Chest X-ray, PA view. Patient: 24 years old, sex M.
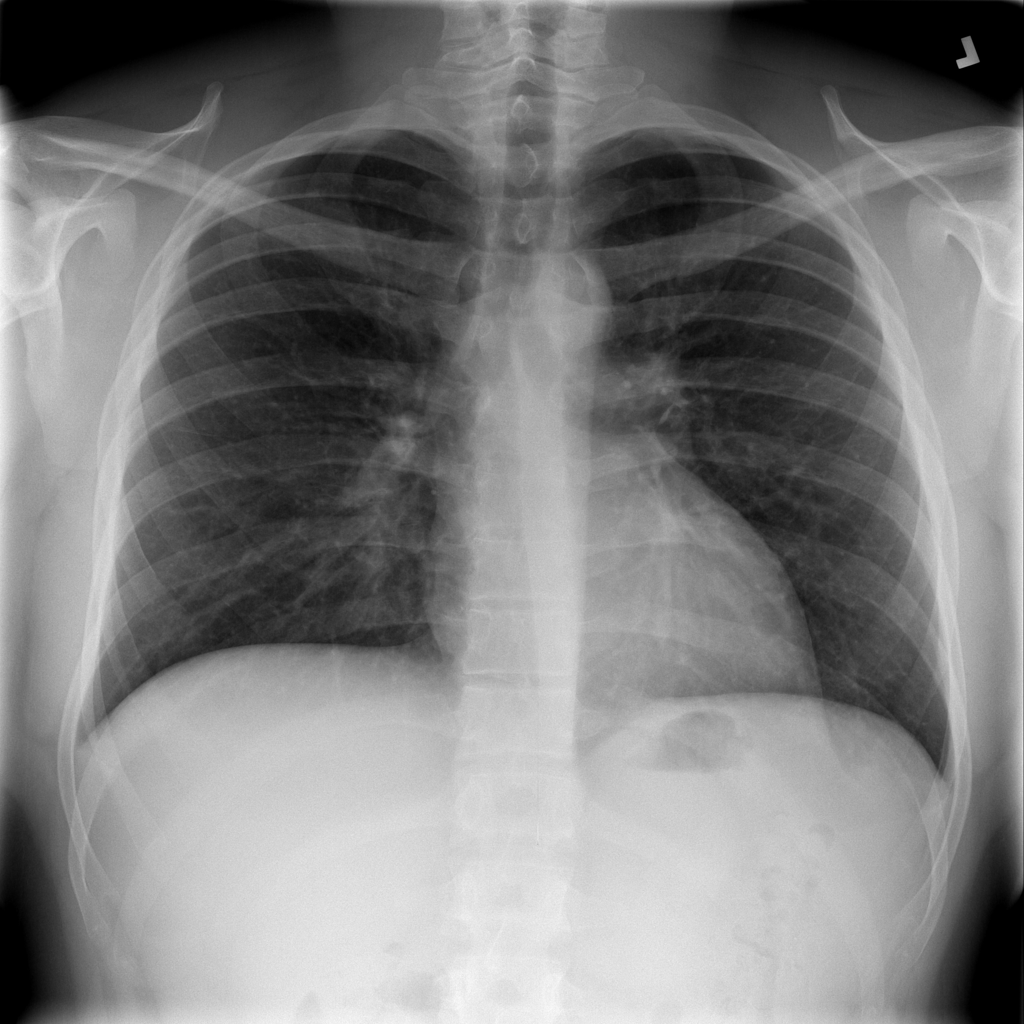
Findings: No Finding